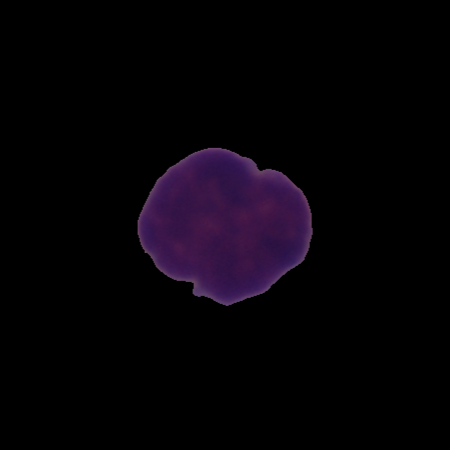
Label: healthy